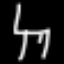
Label: chair